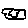
Label: cloud